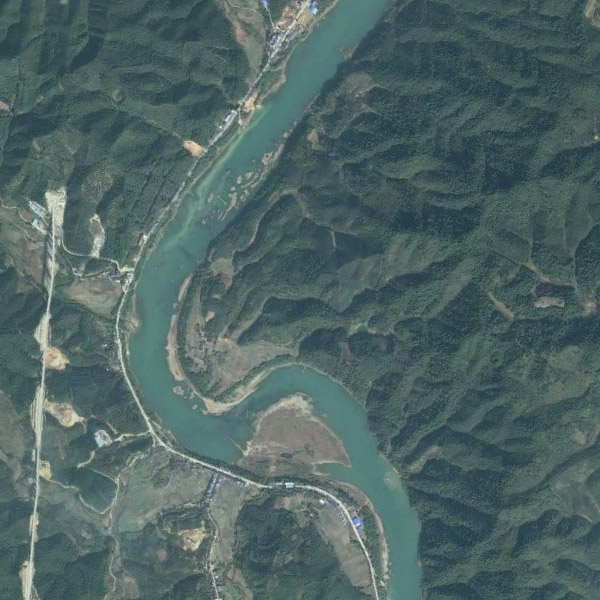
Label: River